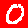
Digit: 0